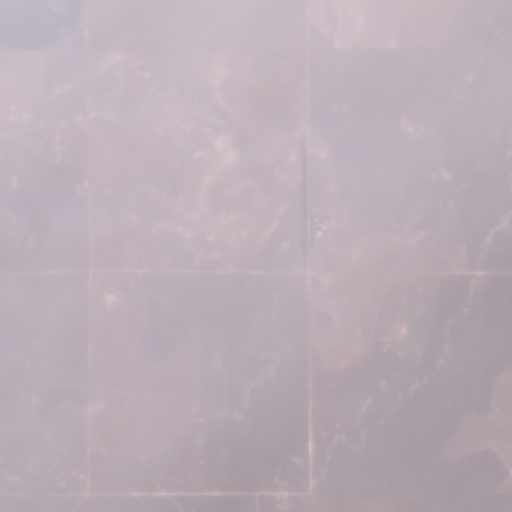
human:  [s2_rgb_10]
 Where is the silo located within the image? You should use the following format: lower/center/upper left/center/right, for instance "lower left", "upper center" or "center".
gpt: The silo is located in the upper center of the image.
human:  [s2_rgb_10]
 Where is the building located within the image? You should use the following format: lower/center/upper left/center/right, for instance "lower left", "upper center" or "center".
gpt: The building is located in the center of the image.
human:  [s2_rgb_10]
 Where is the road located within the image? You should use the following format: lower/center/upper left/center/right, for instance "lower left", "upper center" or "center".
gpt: There is no road in the image.